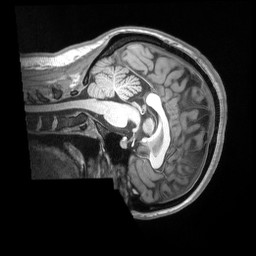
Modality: T1w
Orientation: sagittal
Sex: female
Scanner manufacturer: siemens
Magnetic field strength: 3 T
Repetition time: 2.53 s
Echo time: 0.00164 s